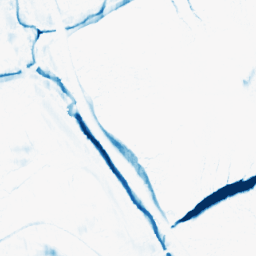
Category: morphological
Decomposition family: morphological_ellipse
Decomposition parameters: operation: closing
width: 20
height: 5
Upsampling method: linear_exact
Upsampling parameters: scale: 4
Upsampling scale: 4